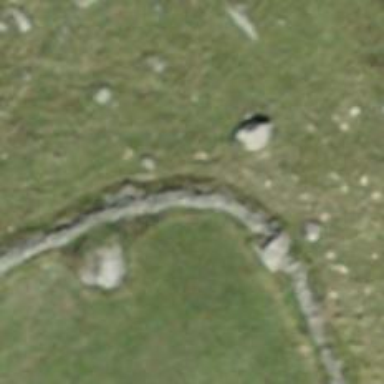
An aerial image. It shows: Dry stone wall barrier.